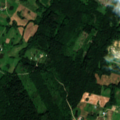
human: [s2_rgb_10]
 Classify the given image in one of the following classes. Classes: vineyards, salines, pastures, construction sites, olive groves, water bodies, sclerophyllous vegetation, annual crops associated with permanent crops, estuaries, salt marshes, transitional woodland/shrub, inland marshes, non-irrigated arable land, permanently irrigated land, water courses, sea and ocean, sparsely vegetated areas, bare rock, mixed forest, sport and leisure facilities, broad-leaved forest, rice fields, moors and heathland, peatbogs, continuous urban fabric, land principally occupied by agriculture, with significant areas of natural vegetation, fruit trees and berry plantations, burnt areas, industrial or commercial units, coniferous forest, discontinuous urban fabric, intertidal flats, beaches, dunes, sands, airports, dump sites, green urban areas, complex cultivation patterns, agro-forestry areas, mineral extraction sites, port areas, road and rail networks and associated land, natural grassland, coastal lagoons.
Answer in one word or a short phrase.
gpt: complex cultivation patterns, land principally occupied by agriculture, with significant areas of natural vegetation, coniferous forest, mixed forest, transitional woodland/shrub